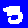
Digit: 3